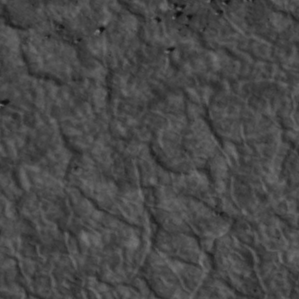
Label: non_frost